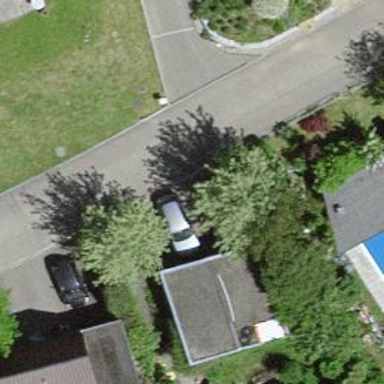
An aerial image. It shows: Residential road with asphalt surface.